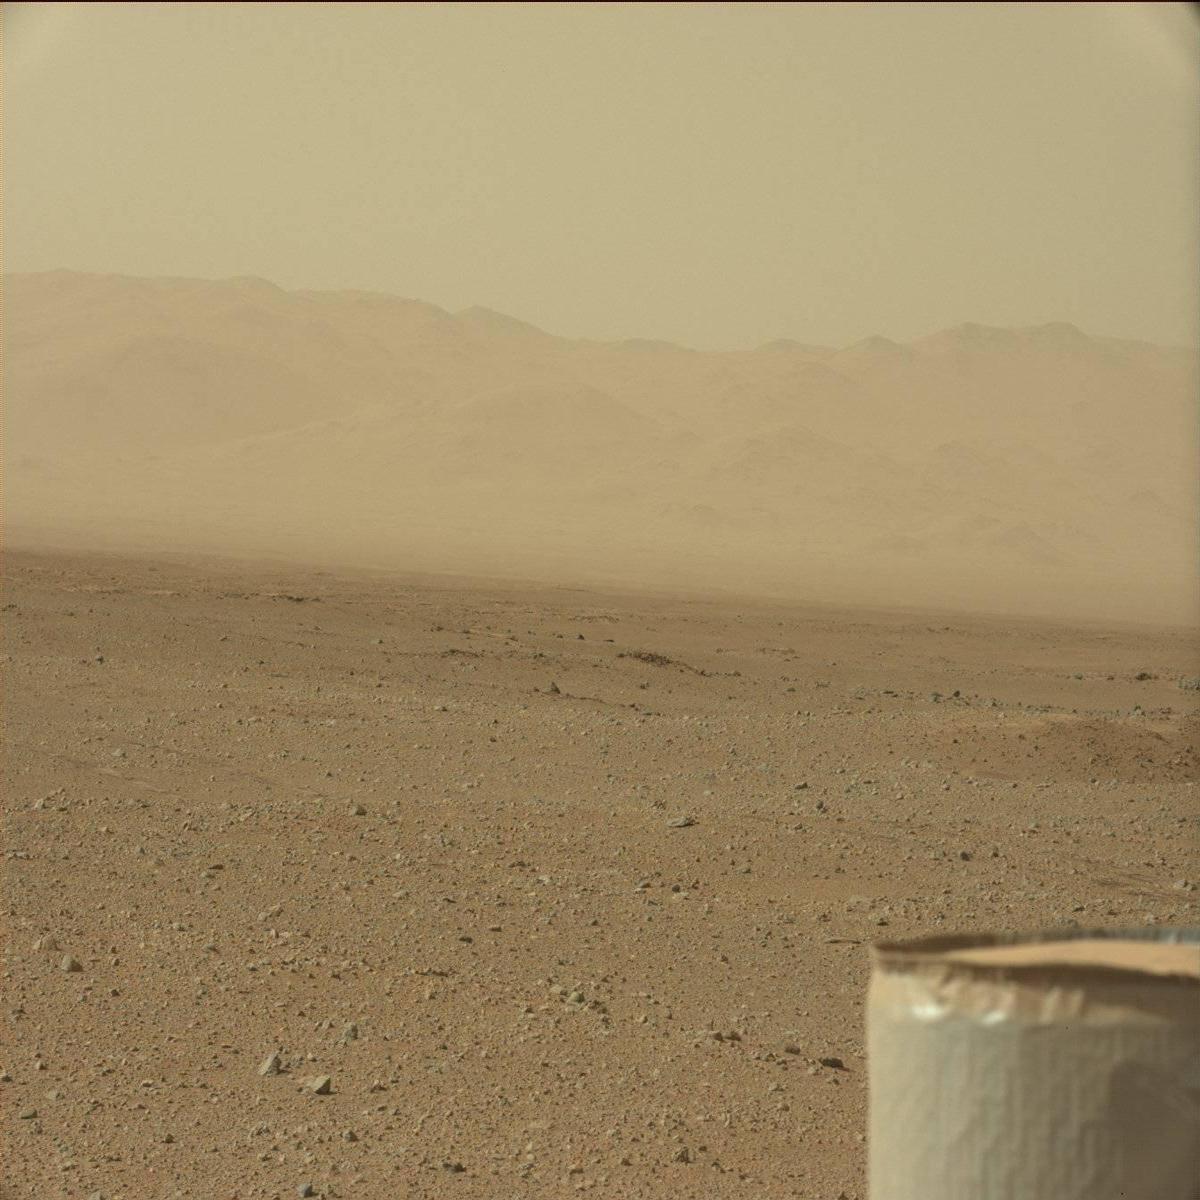
Terrain classes present: Bedrock, Ridge, Rover, Sand / Soil, Sky